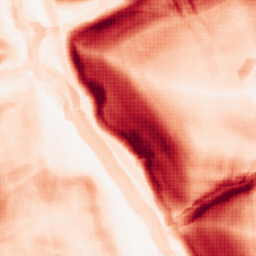
Category: morphological
Decomposition family: morphological_gradient
Decomposition parameters: size: 10
shape: square
Upsampling method: sinc_blackman
Upsampling parameters: scale: 8
kernel_size: 16
Upsampling scale: 8